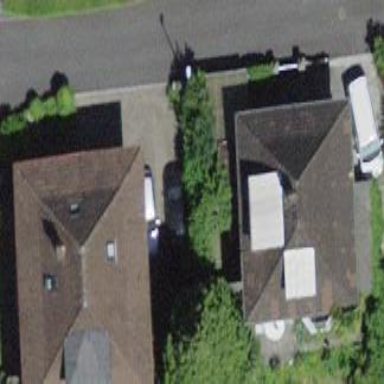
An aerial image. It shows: Residential building with hipped roof.